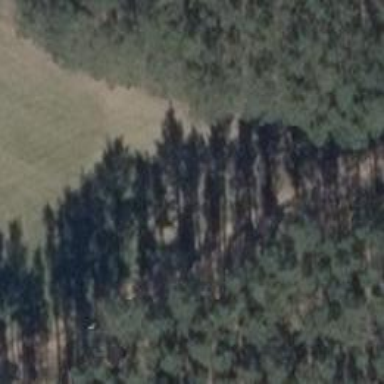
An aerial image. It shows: Hunting stand.